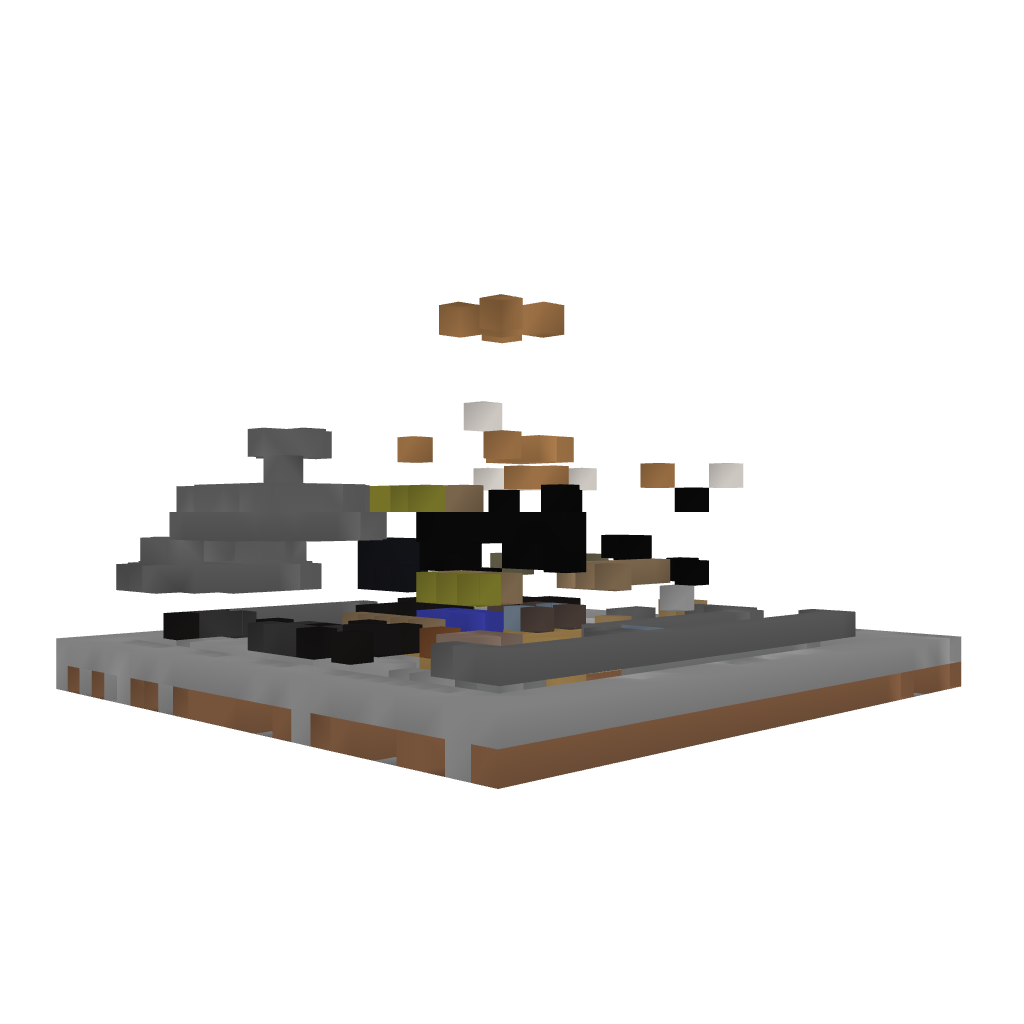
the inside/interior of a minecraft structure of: Quartz House